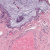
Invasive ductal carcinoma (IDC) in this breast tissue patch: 1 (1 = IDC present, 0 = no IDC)